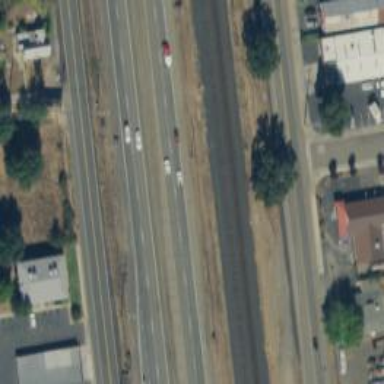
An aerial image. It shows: Expressway with asphalt surface and classified as primary highway.